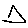
Label: triangle